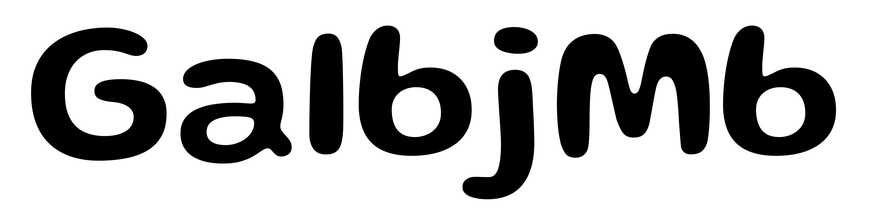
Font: Gluten_Medium